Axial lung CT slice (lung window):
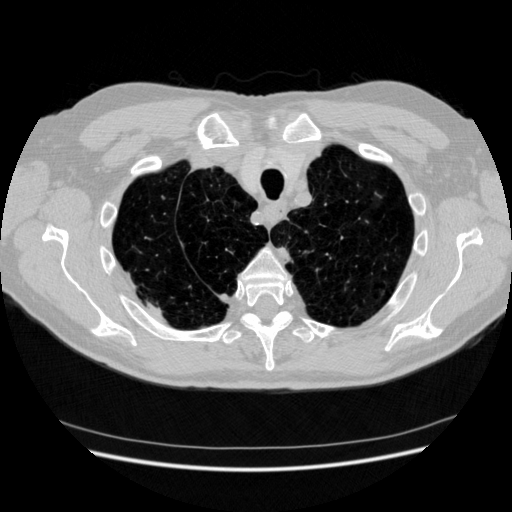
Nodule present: no